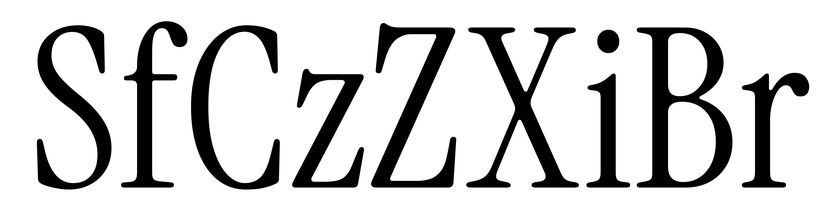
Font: InstrumentSerif-Regular